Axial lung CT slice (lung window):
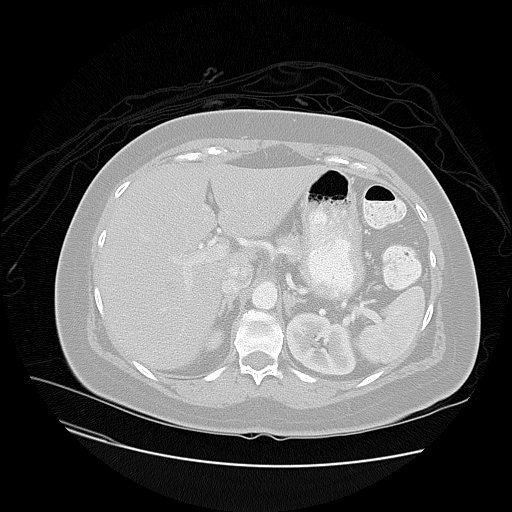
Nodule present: no